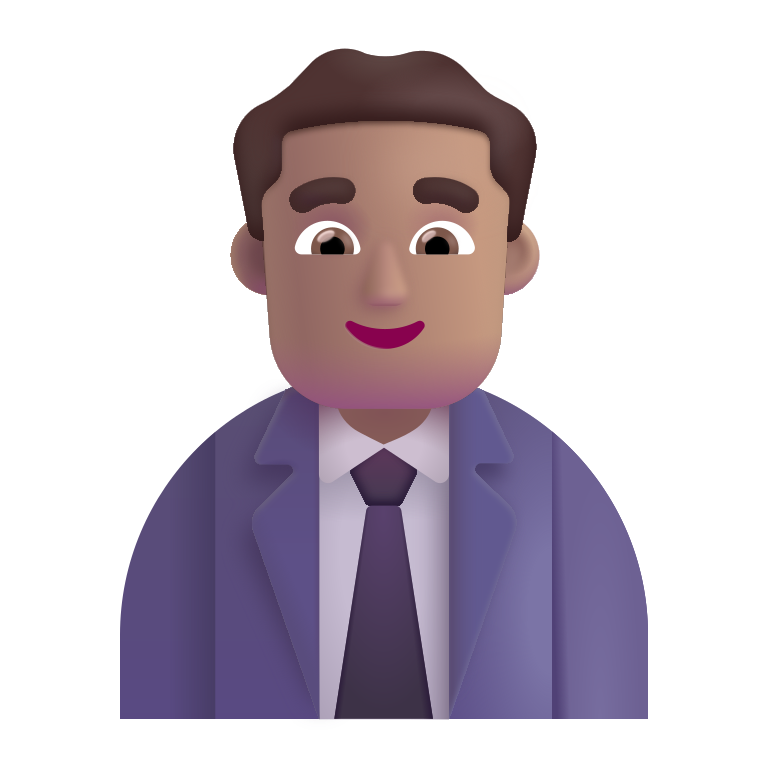
man office worker color